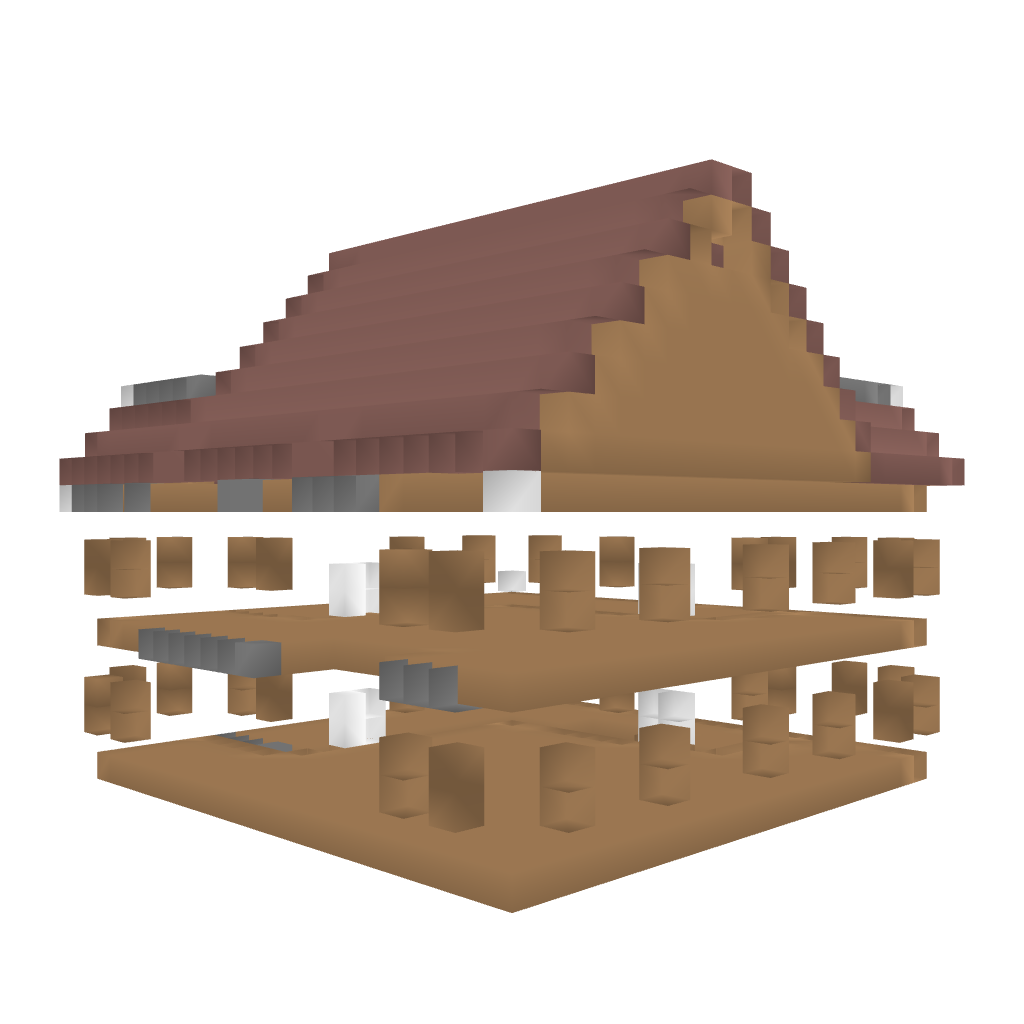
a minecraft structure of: Coloniel house on pillars bad low quality